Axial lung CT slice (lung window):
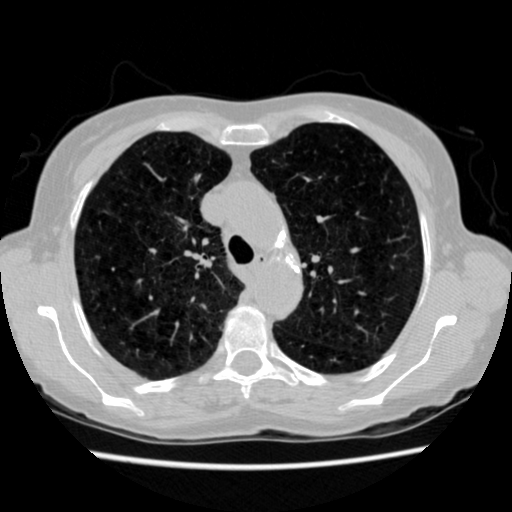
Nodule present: no